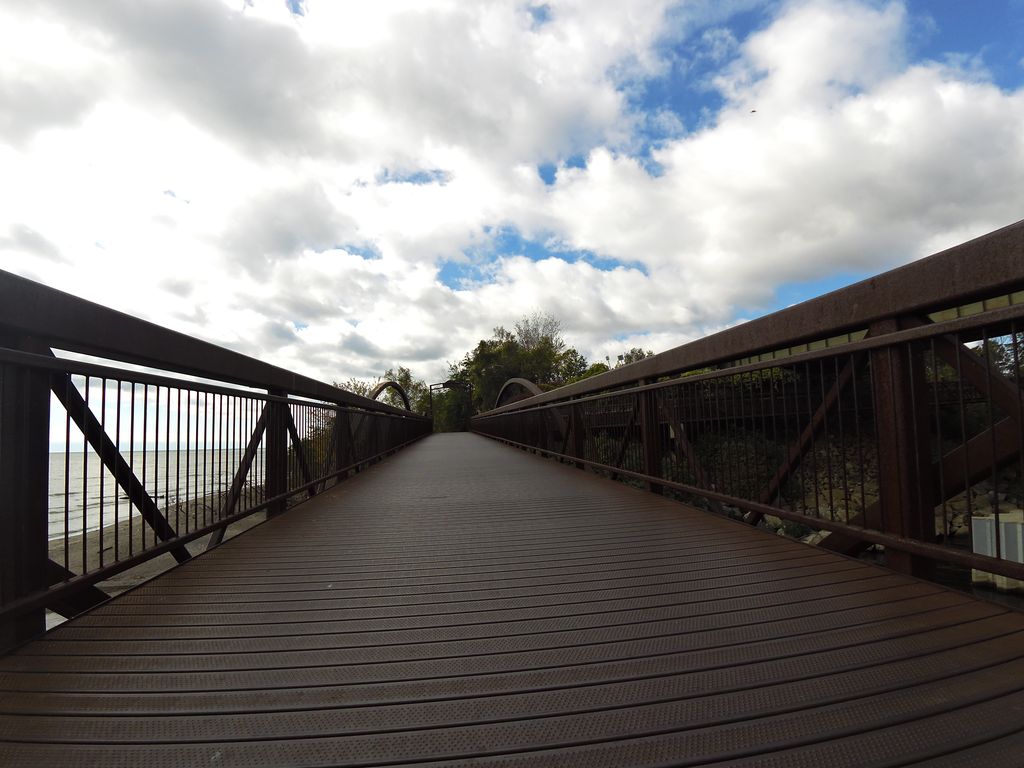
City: toronto